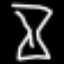
Label: hourglass